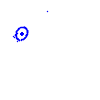
Particle: kaon